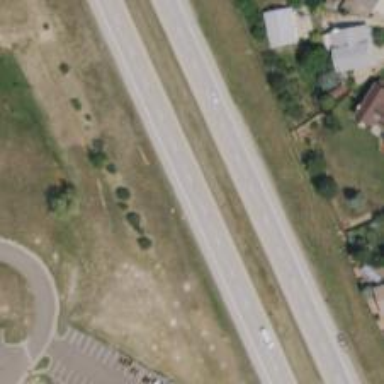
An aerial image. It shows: Primary highway.